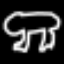
Label: frog